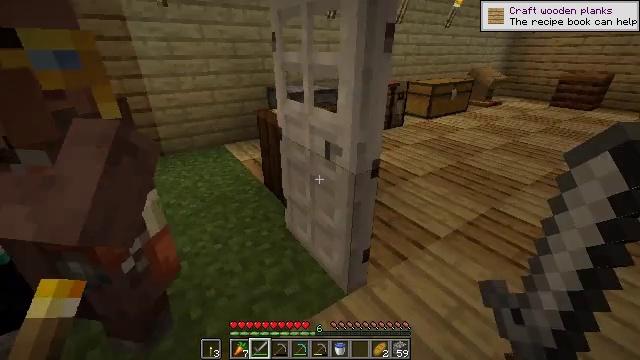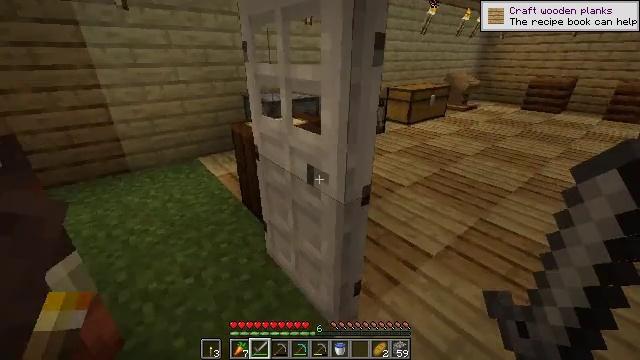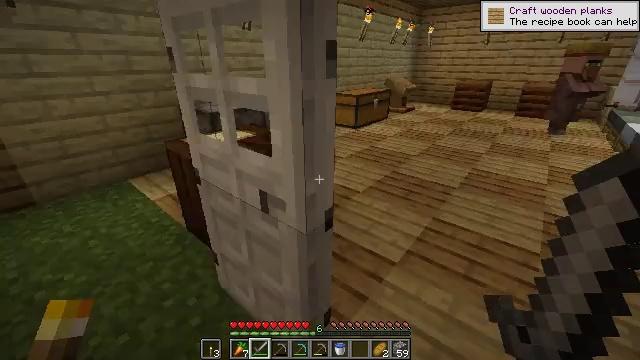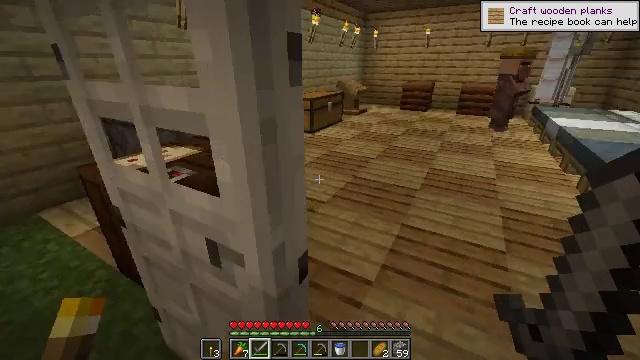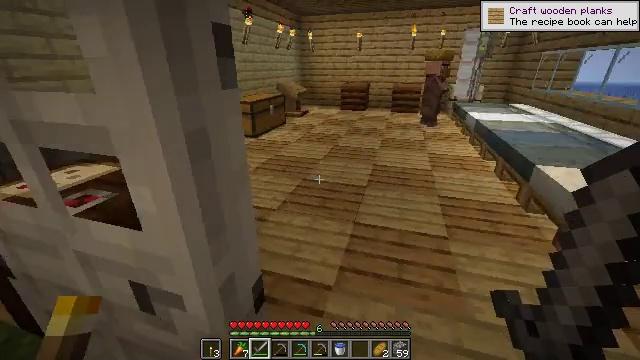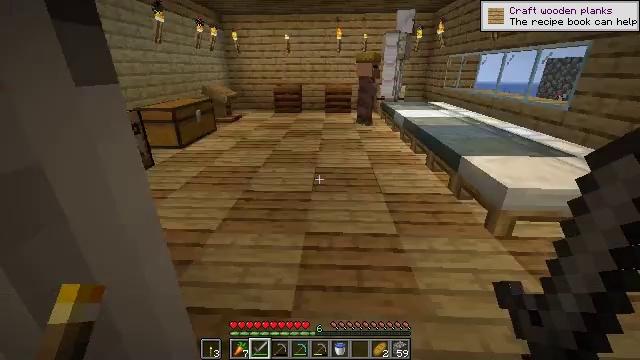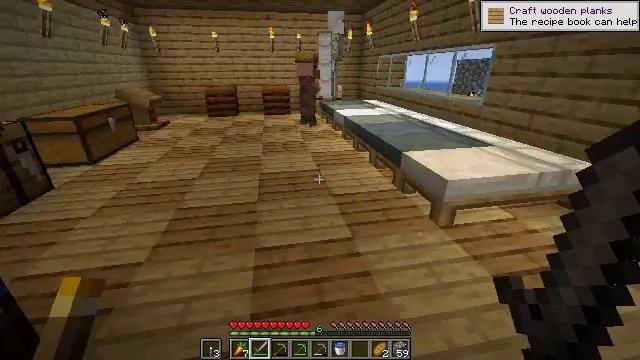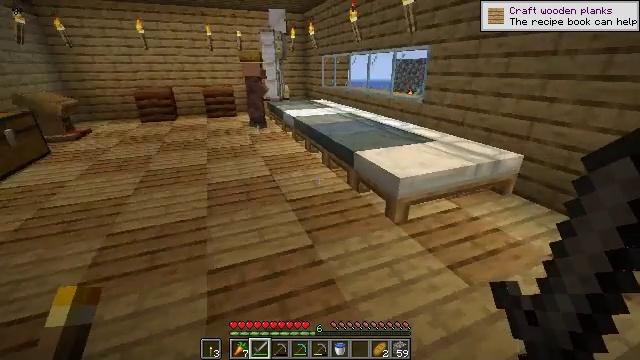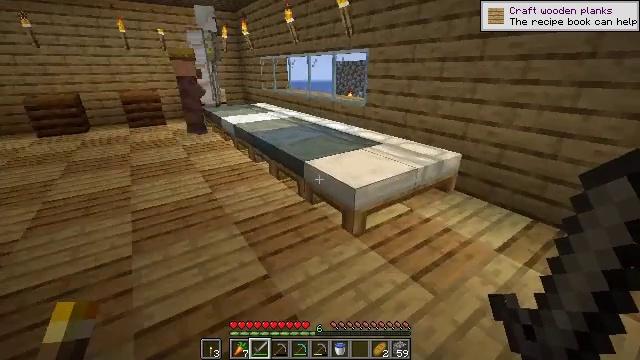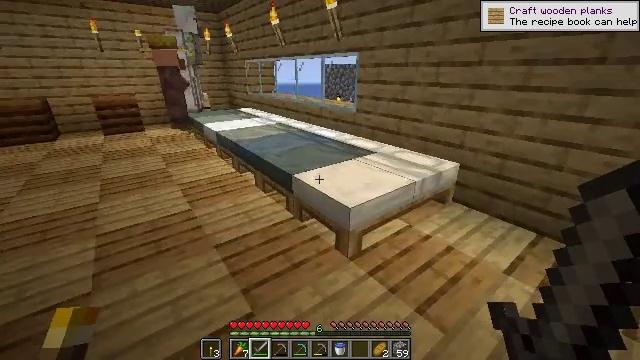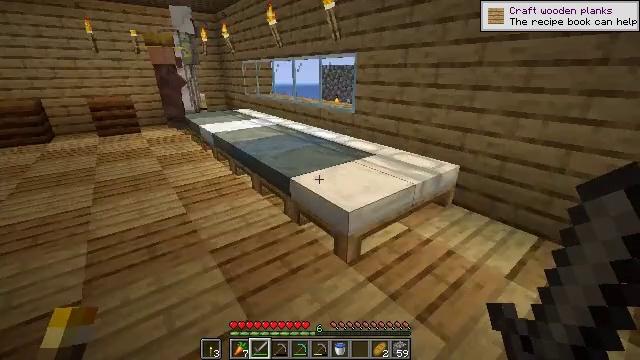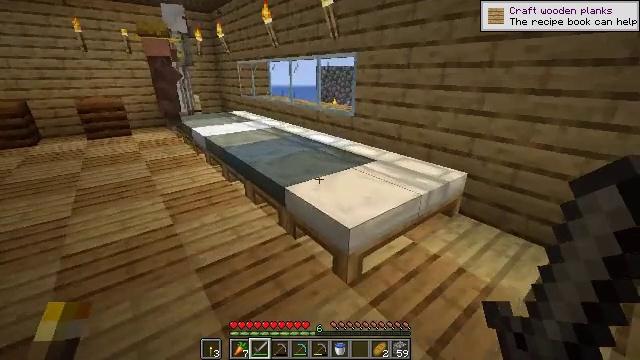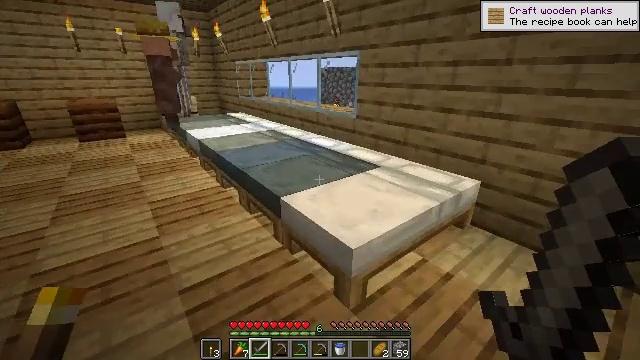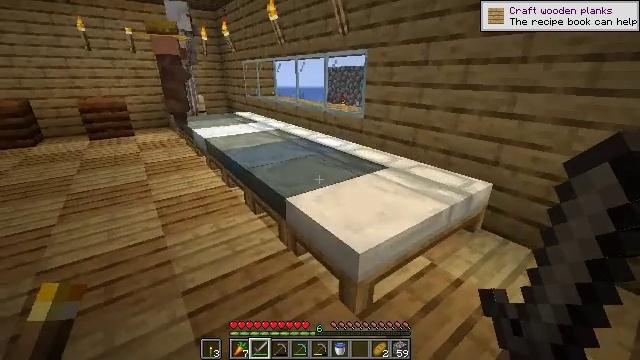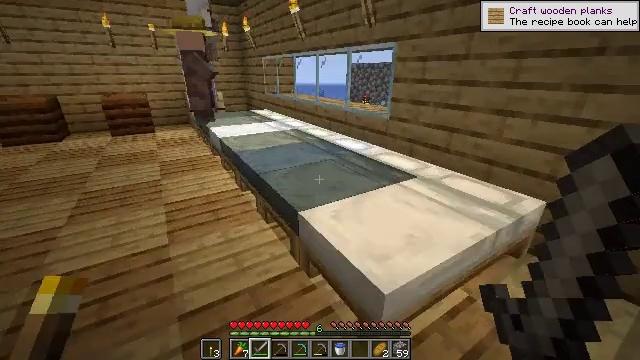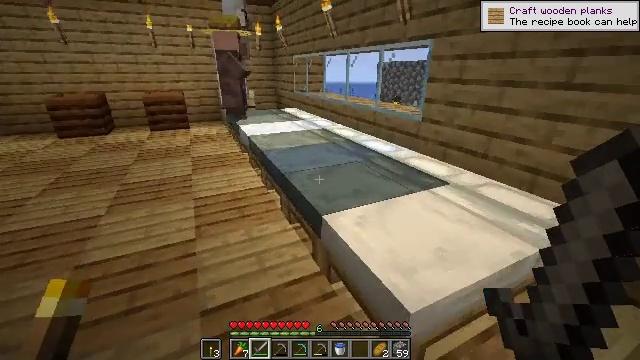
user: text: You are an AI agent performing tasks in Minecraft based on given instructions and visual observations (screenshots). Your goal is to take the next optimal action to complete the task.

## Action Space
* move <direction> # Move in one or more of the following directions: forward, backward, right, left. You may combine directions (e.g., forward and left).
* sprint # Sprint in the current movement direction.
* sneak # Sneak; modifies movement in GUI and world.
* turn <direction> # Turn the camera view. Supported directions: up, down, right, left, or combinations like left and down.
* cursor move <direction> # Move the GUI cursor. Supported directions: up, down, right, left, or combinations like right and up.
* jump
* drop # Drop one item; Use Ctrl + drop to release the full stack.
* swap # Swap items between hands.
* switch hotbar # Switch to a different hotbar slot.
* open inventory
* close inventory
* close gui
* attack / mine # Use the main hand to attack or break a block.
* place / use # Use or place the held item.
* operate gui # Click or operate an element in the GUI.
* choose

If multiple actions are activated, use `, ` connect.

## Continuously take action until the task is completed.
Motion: motion action
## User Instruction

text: Remove a bread from the inventory.
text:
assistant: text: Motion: move forward, turn right and up
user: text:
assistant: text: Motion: move forward, turn right and up
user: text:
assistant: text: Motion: move forward, turn right
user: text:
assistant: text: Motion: move forward, turn right
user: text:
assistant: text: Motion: move forward, turn right
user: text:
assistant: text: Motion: move forward, turn right
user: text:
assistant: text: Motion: move forward, turn right
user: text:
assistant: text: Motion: move forward, turn right
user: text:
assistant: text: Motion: move forward, turn right
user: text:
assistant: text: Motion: move forward
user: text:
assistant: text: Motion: move forward
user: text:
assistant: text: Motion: move forward
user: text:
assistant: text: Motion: move forward, turn left
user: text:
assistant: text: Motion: move forward, turn left
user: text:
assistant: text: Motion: move forward, turn left
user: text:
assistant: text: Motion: move forward, turn left
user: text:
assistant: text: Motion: move forward, turn left
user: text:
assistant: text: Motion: move forward, turn left
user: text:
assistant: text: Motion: move forward, turn left
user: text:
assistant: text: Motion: move forward, turn left
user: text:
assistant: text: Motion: move forward, turn left
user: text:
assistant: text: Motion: move forward, turn left
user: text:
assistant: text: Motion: move forward, turn left
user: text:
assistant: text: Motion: move forward
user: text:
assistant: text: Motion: move forward
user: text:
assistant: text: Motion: move forward
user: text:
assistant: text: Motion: move forward
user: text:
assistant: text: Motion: move forward
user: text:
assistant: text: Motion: move forward, turn right
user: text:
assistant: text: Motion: move forward, turn right